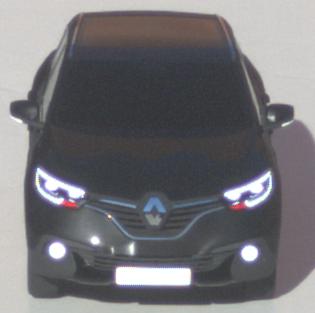
Make: Renault
Model: Kadjar ENERGY TCe 130
Detailed model: Kadjar
Model produced from: 2015/05
Model produced until: 2018/08
Doors: 5
Color: black
Road condition: wet road
Daytime: morning or afternoon
Contrast: high contrast